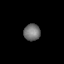
Tissue: skin
Cell type: Fibroblasts
Senescence score: 0.8017
Nuclear area (px): 263
Mean DAPI intensity: 118.954